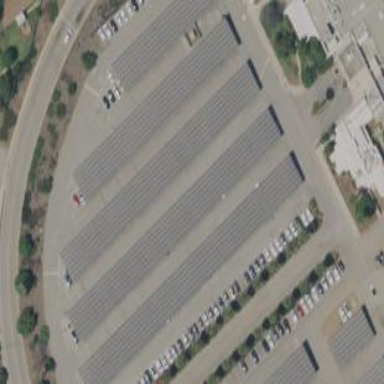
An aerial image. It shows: Solar photovoltaic panel generator on the roof of building.